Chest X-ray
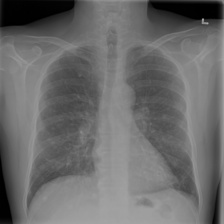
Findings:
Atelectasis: negative
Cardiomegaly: negative
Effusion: negative
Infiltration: negative
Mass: negative
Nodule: positive
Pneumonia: negative
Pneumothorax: negative
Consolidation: negative
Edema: negative
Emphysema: negative
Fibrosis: negative
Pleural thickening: negative
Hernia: negative